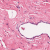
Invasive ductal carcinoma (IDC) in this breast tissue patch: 0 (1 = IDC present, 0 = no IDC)